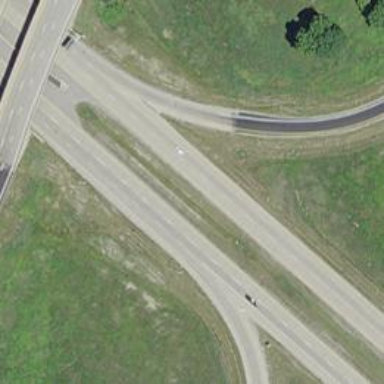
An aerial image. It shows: Motorway junction.